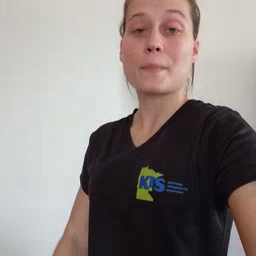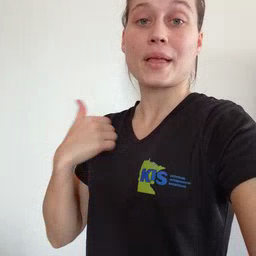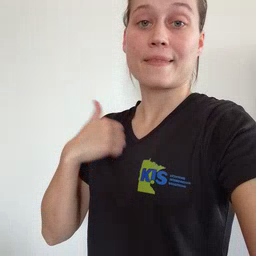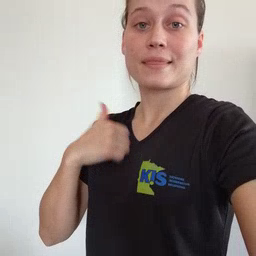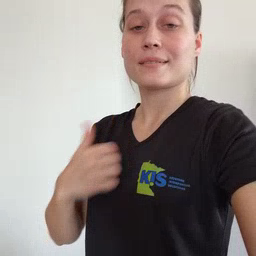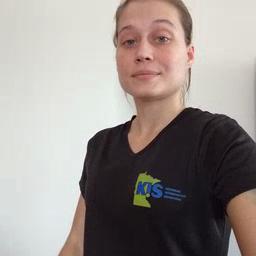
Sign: bath